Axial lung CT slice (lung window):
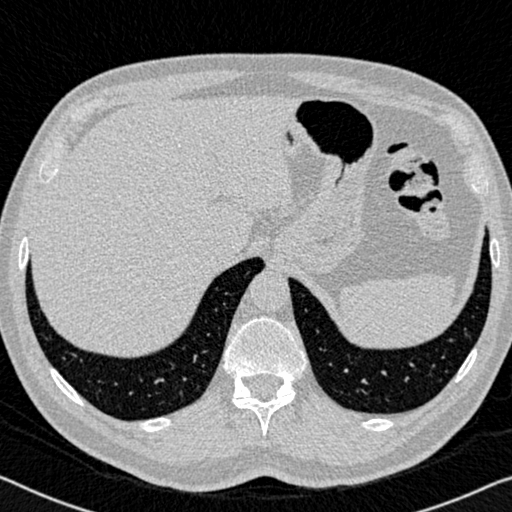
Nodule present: no